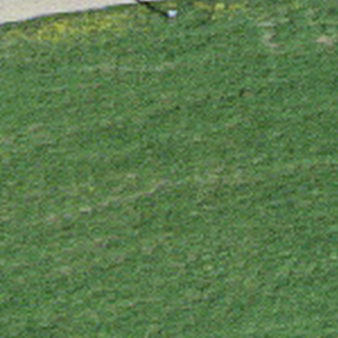
Label: other